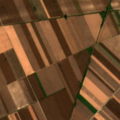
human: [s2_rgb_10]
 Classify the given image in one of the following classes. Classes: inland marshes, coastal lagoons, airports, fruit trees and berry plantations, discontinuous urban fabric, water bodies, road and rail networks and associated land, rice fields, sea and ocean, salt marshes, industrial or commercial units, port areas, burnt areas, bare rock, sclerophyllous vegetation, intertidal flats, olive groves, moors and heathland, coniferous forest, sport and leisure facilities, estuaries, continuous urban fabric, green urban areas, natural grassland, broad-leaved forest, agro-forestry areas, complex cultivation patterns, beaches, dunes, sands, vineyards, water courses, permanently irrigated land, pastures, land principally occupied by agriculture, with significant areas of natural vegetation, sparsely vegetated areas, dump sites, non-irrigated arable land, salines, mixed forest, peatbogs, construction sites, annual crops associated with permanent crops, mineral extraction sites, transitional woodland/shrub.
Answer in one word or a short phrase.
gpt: non-irrigated arable land